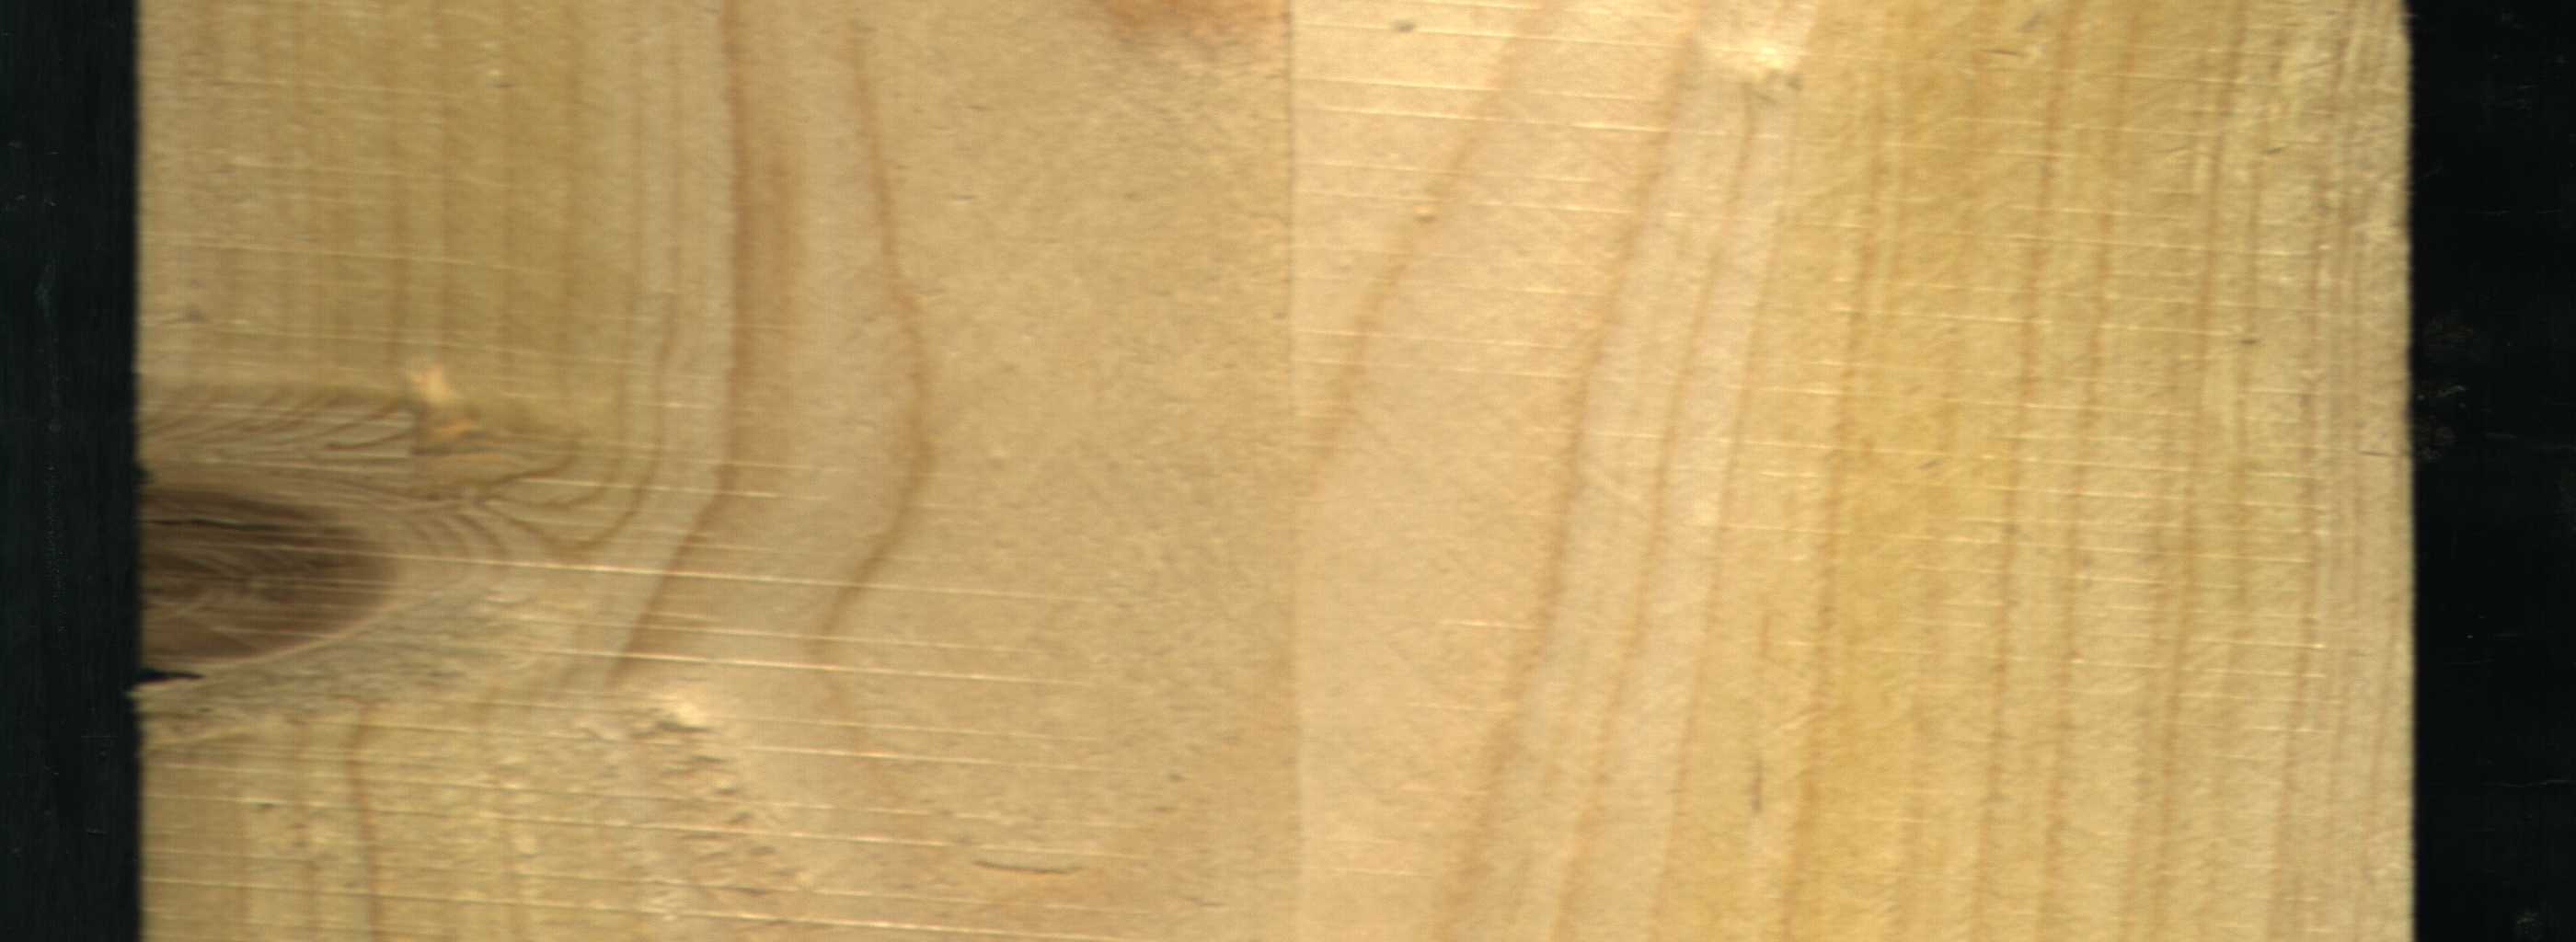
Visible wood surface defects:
knot_with_crack